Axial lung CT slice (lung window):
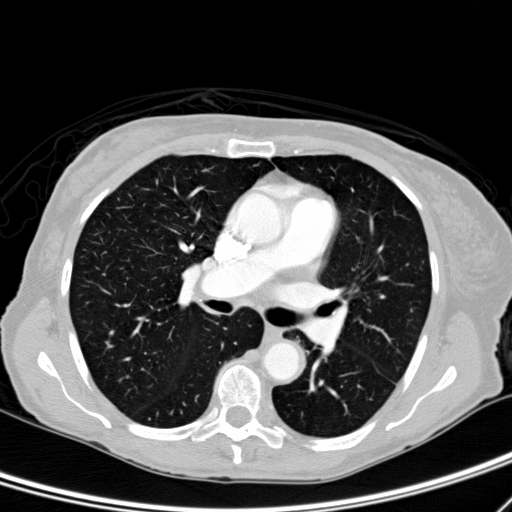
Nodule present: no